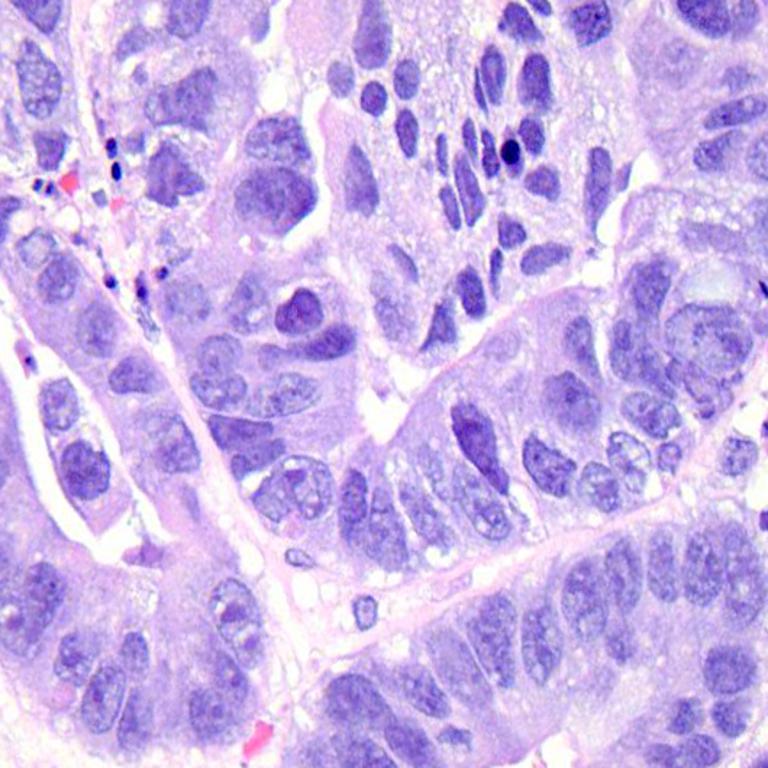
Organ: colon
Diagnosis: adenocarcinomas